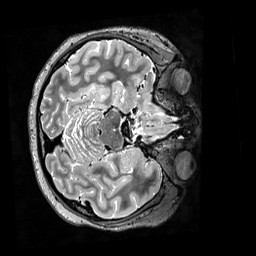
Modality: T2w
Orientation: axial
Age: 20
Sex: female
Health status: ill
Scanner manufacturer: siemens
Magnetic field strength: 3 T
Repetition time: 3.2 s
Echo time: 0.564 s